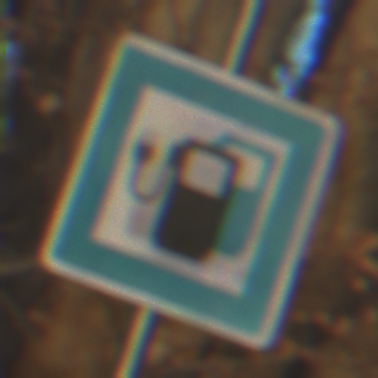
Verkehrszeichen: LadestationFuerElektrofahrzeuge
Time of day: SunriseSunset
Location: Outdoor (Nature)
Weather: Clear
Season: Autumn
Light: Natural